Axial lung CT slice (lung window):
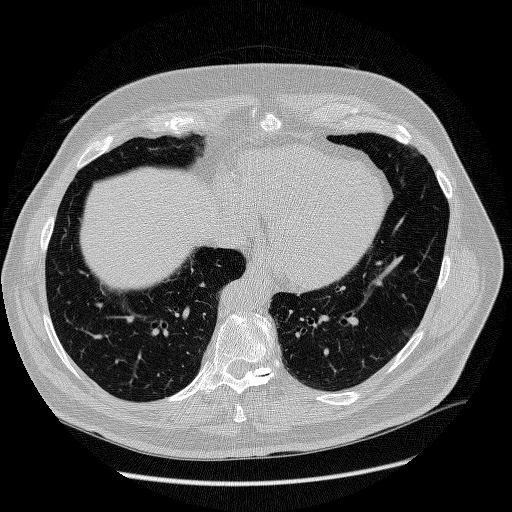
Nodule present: no